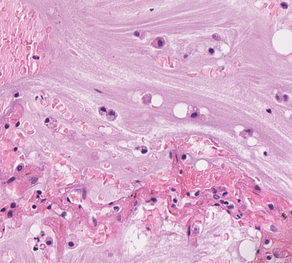
Tumor epithelial tissue: no
Tumor-associated stroma tissue: no
Normal tissue: yes